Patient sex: M
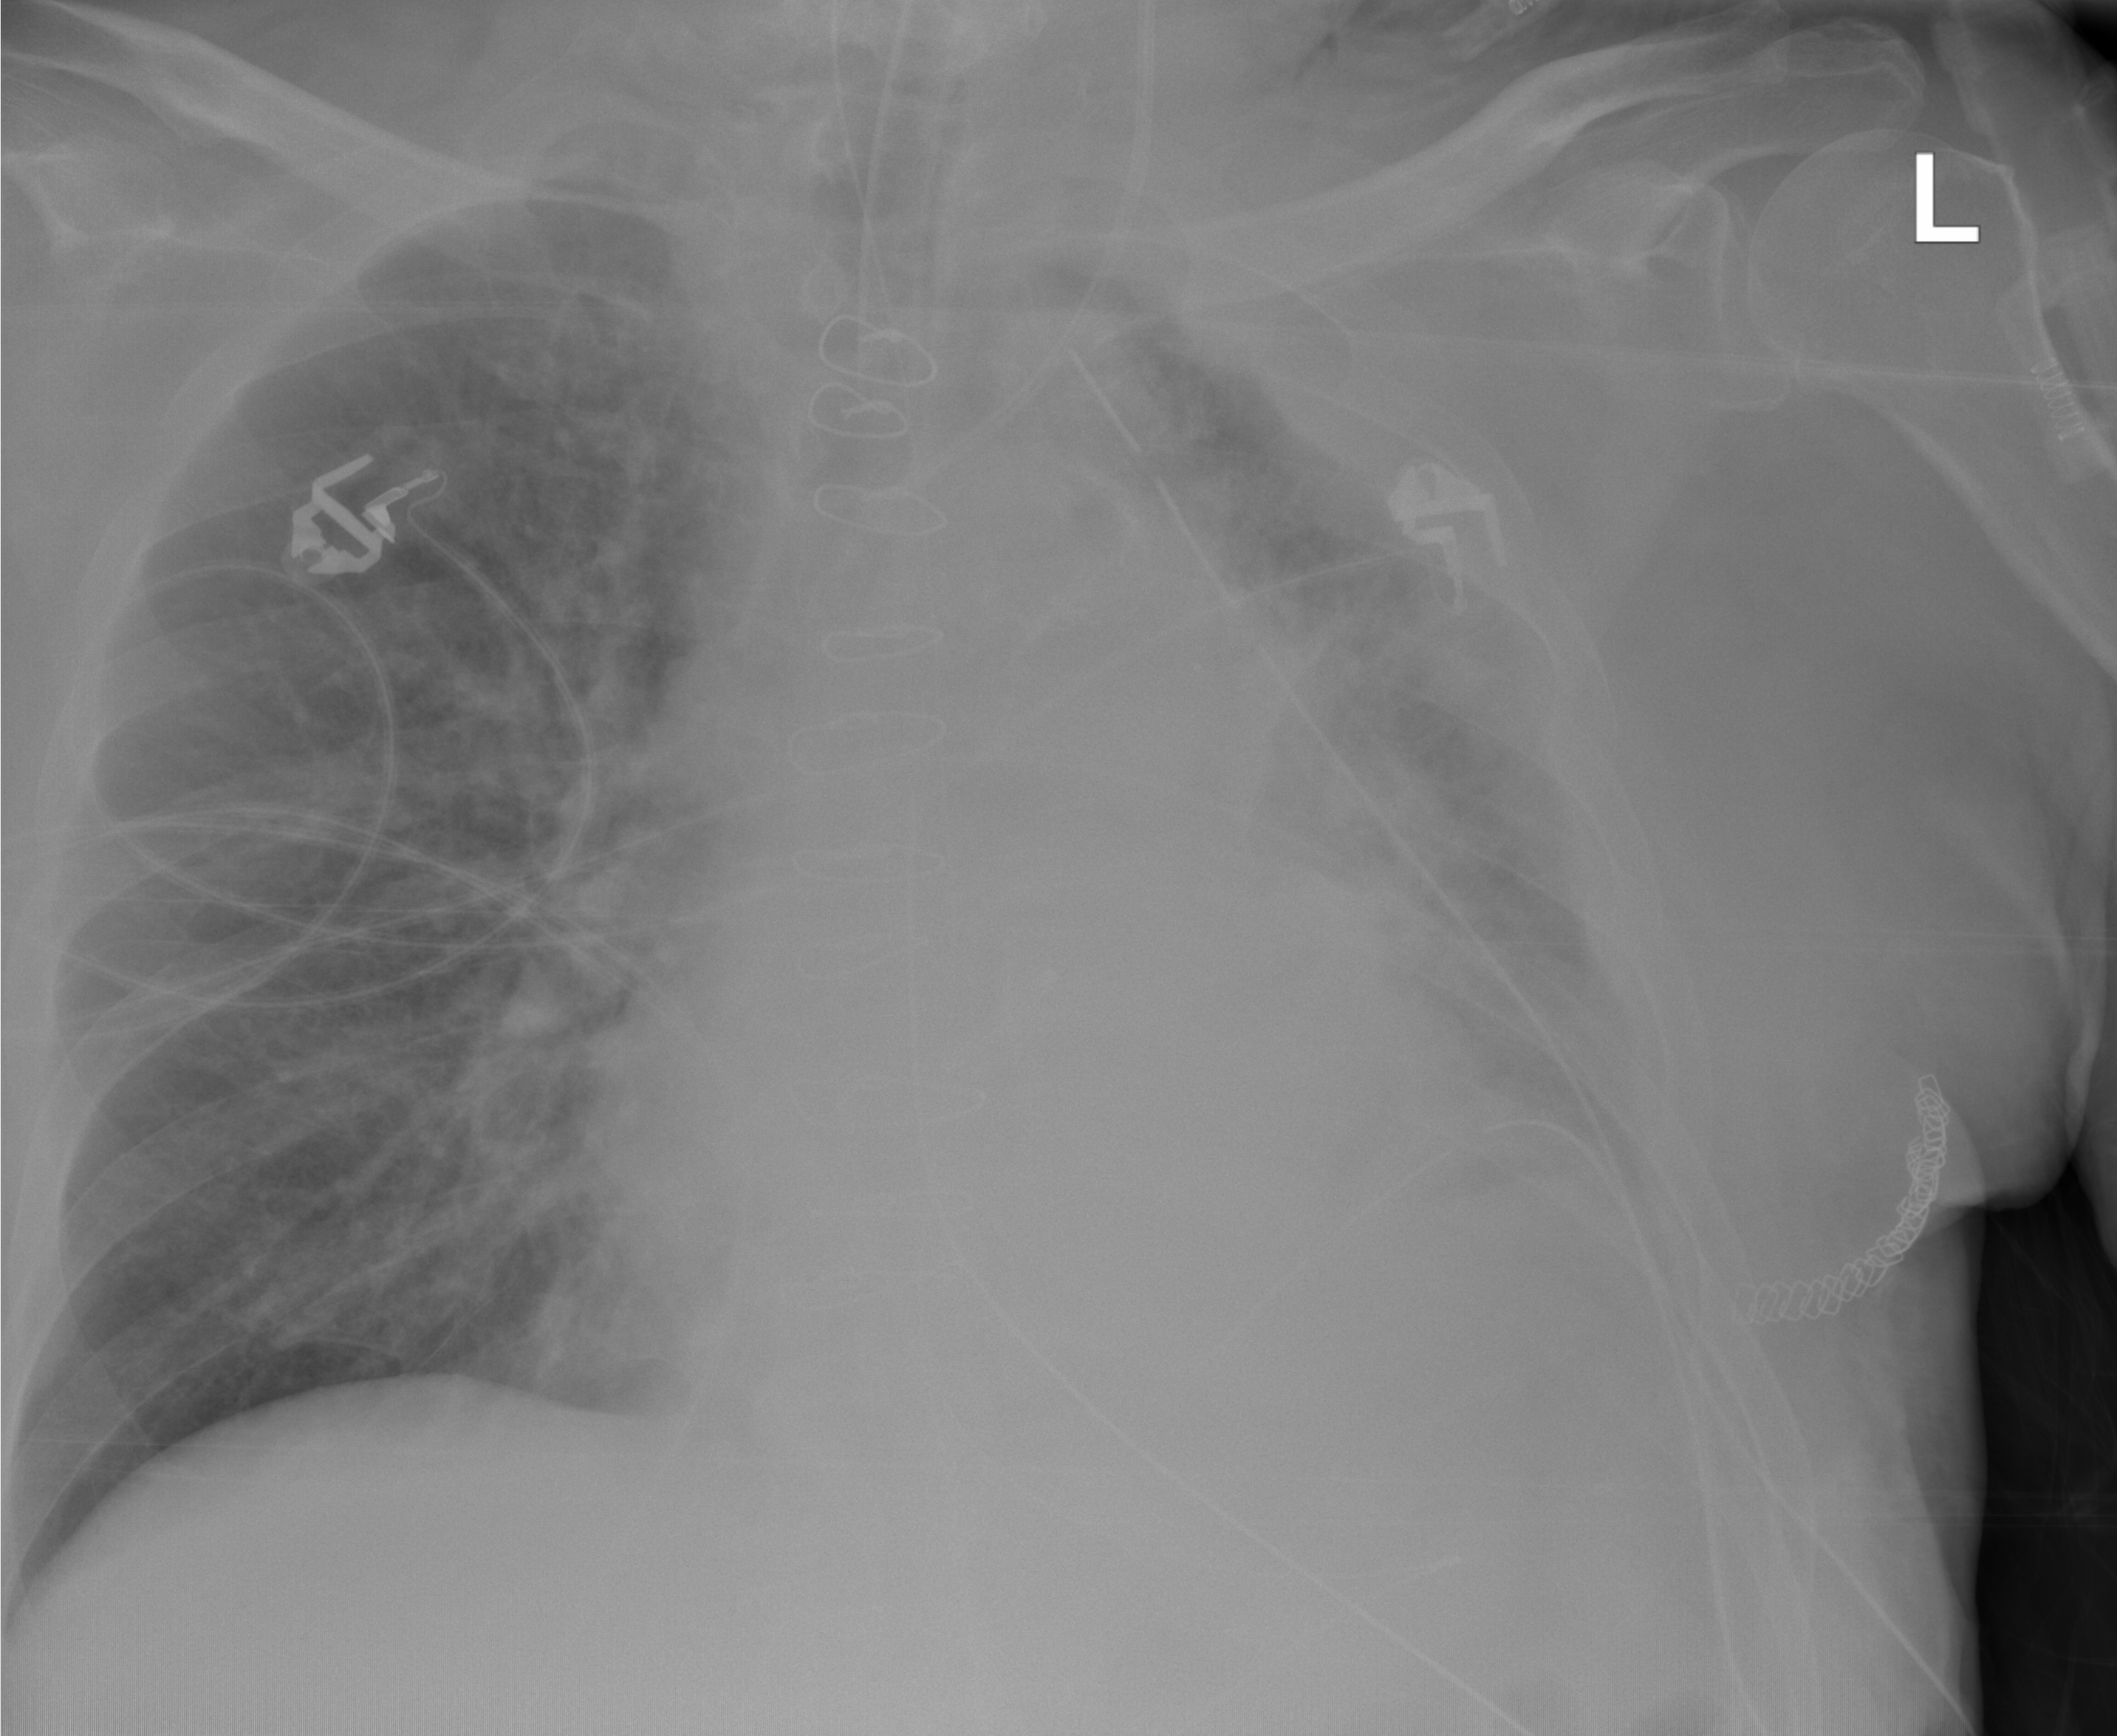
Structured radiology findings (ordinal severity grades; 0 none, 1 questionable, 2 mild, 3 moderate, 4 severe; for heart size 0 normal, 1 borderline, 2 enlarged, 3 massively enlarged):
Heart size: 2
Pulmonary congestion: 2
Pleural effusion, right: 0
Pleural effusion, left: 2
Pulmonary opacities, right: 2
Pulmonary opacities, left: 3
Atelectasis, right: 2
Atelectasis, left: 3